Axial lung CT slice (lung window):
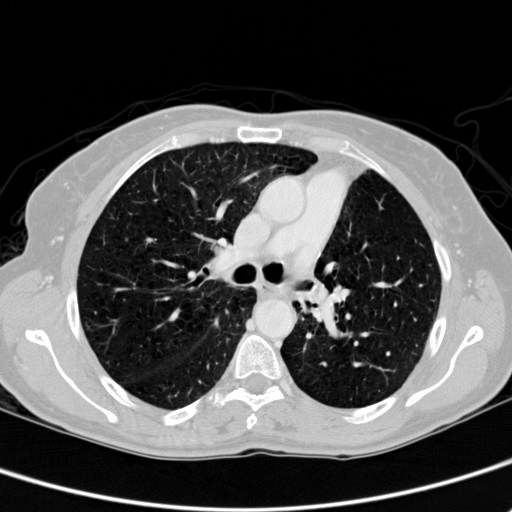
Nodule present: no